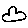
Label: cloud